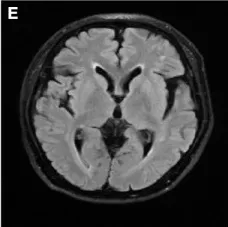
Brain magnetic resonance imaging of the patient. FLAIR sequences (A-E) reveal high signal changes in the periventricular white matter and mild brain atrophy.
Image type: radiology (mri)